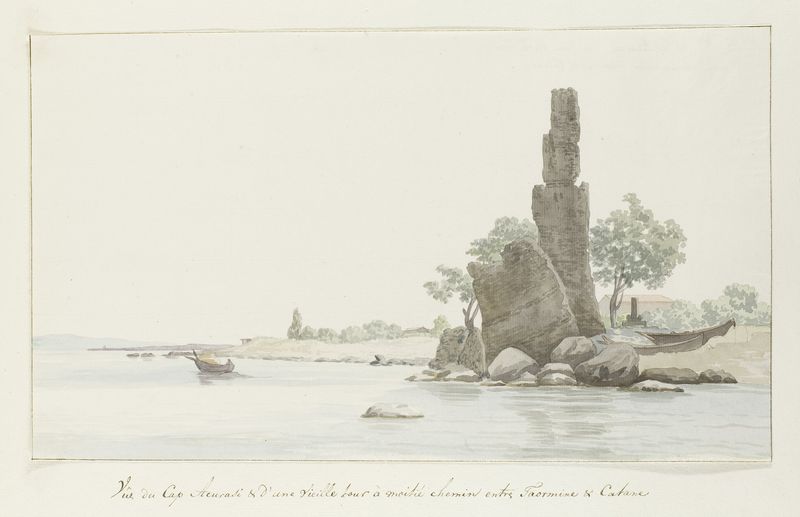
Titel: Gezicht op Cap Acurasi en resten van oude toren aan middeleeuwse route tussen Taormina en Catanië
Künstler: Louis Ducros
Standort: Amsterdam
Institution: Rijksmuseum
Schlagwörter: blue, white, black, painting, rock, rocks, sky, stone, tree, boat, building, hill, house, lake, landscape, nature, sand, sea, ship, shore, water, horizon, island, reflections, roof, trees, river, bushes, drawing, color, cap, line, french, beach, boats, water colour, watercolor, calm, wash, chimney, fishing, rowboat, bank, text, boulder, oar, shoreline, beached, t, quiet, placid, formation, grey sky, feint, chemin, stacked rocks, calm water, rock formation